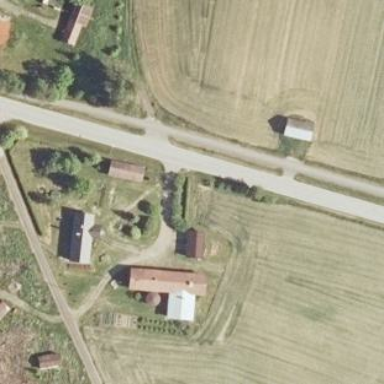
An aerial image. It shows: Farmyard area.